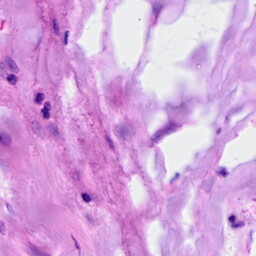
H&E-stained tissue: Breast